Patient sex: M
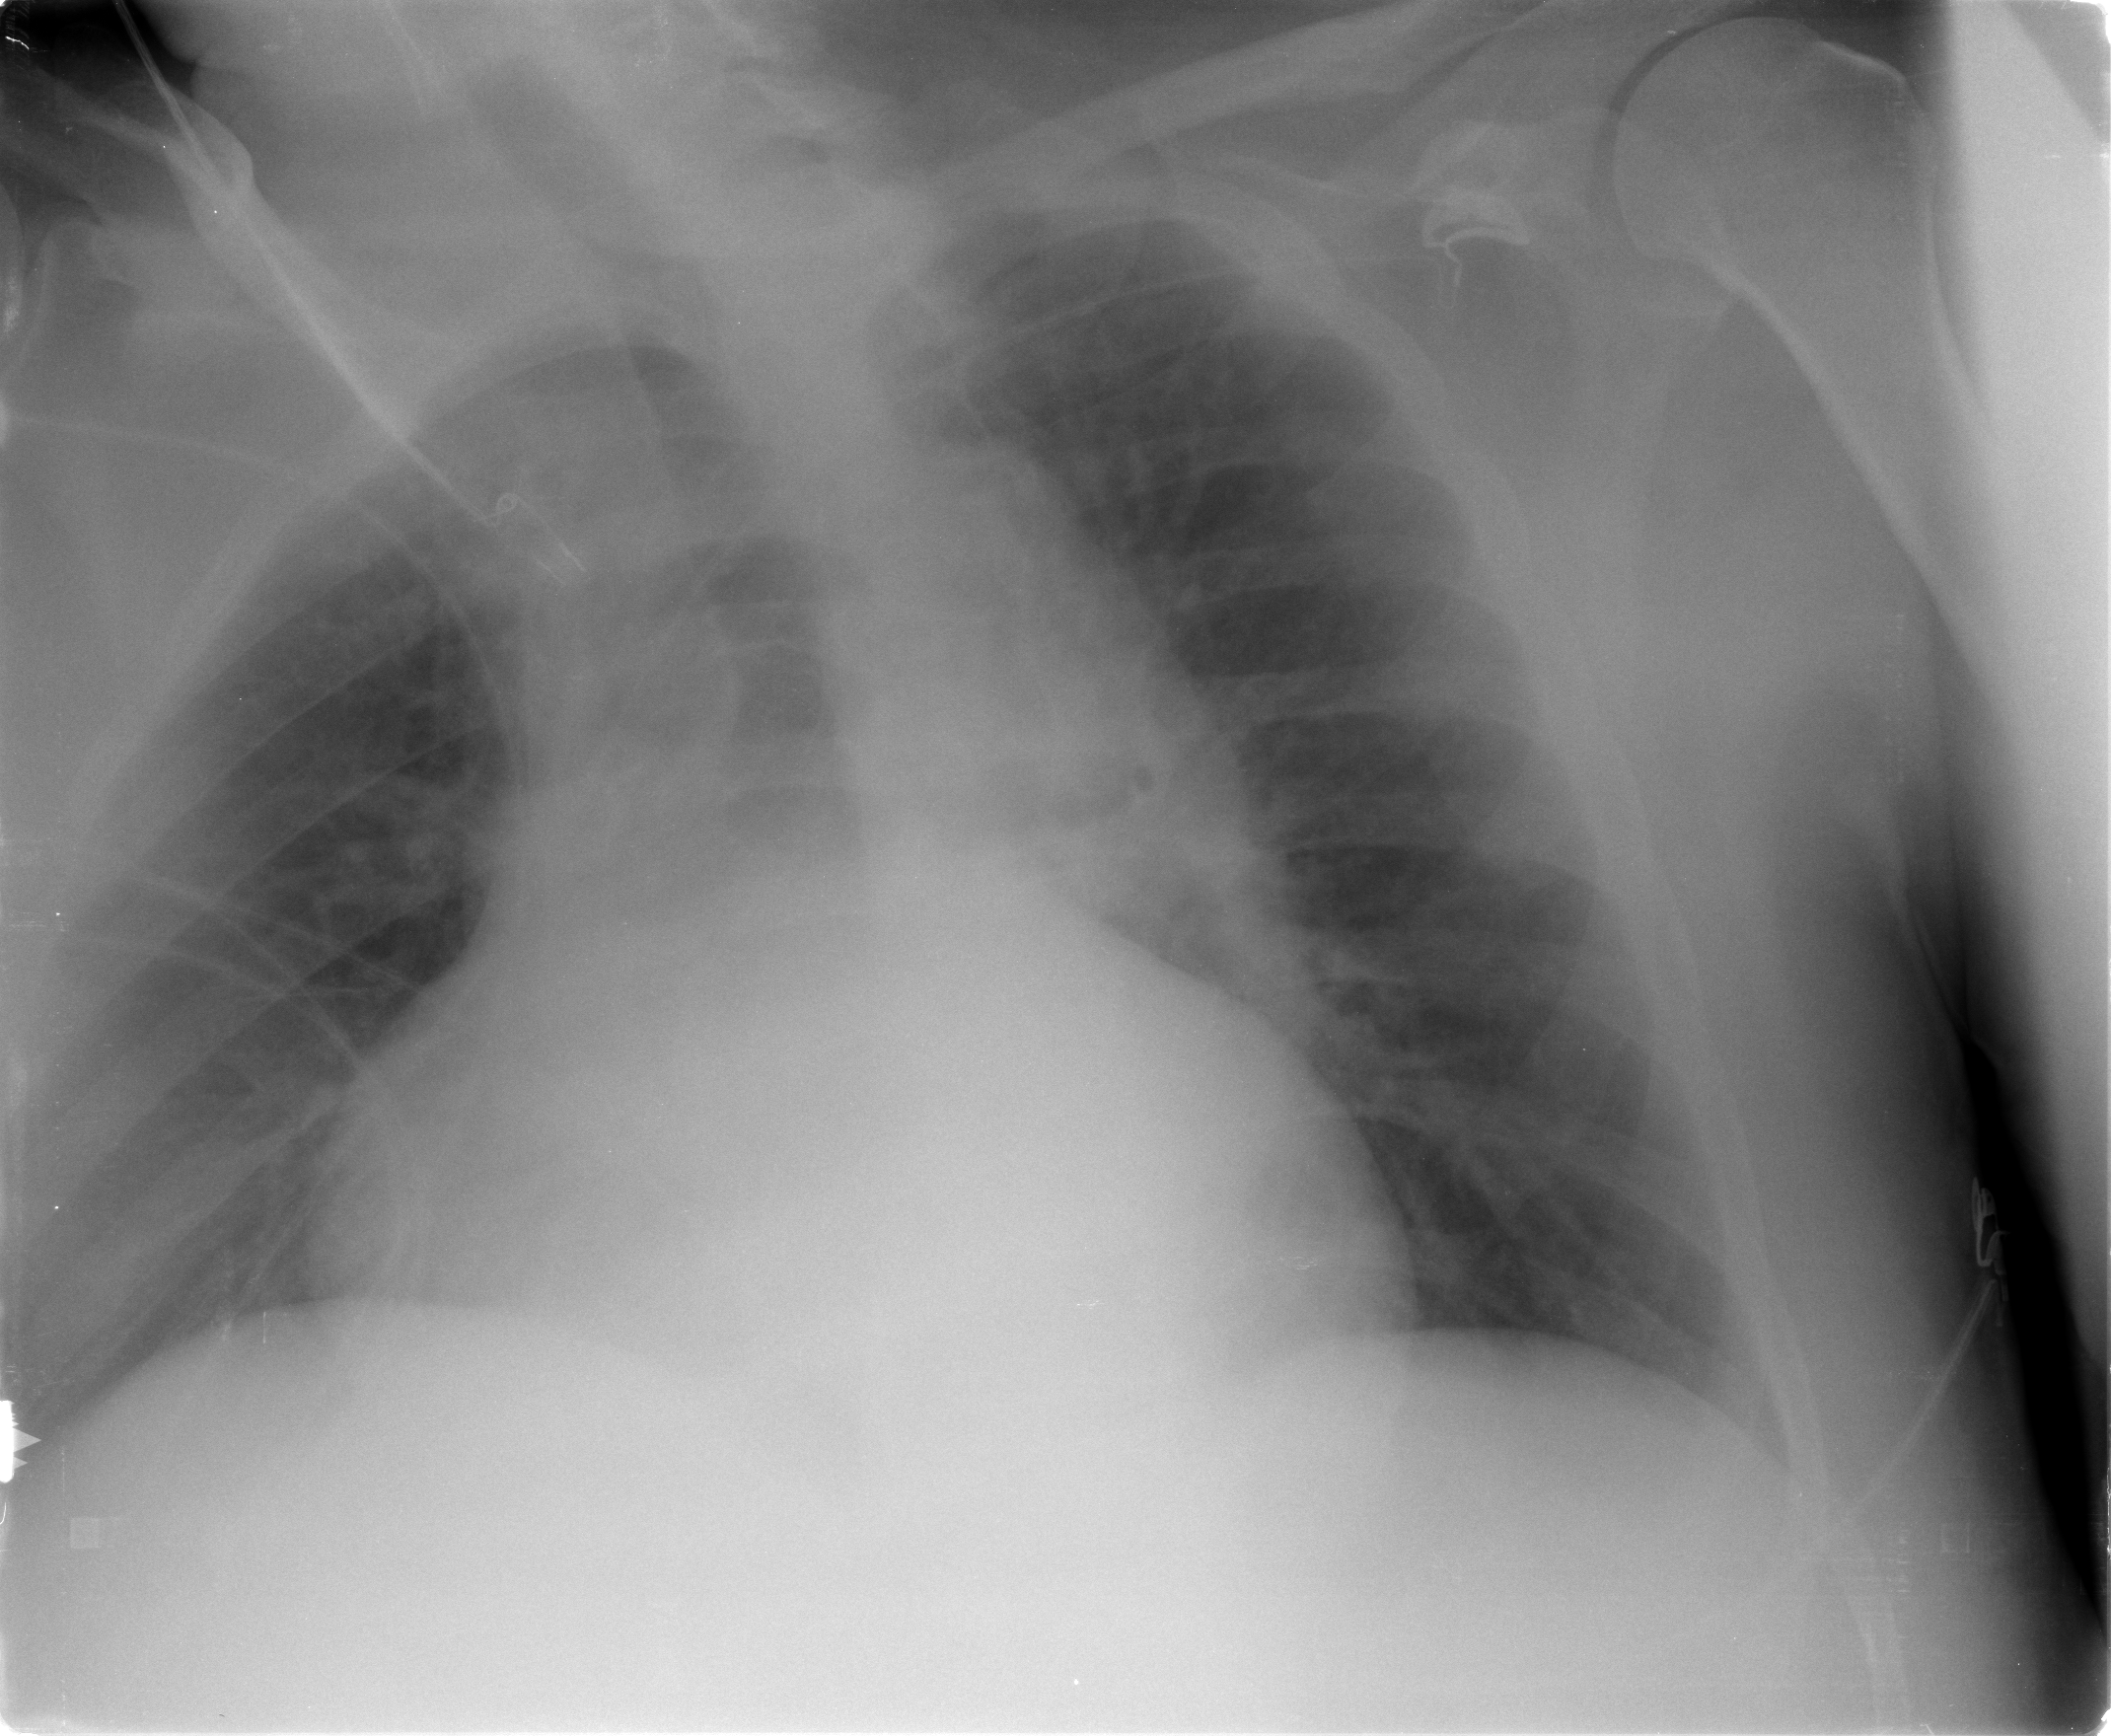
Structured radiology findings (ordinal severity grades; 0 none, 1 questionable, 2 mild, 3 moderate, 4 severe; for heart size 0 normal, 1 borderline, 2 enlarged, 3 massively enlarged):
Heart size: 2
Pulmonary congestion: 1
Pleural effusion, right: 0
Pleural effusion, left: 0
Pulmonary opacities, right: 0
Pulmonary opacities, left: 0
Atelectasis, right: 2
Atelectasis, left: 0